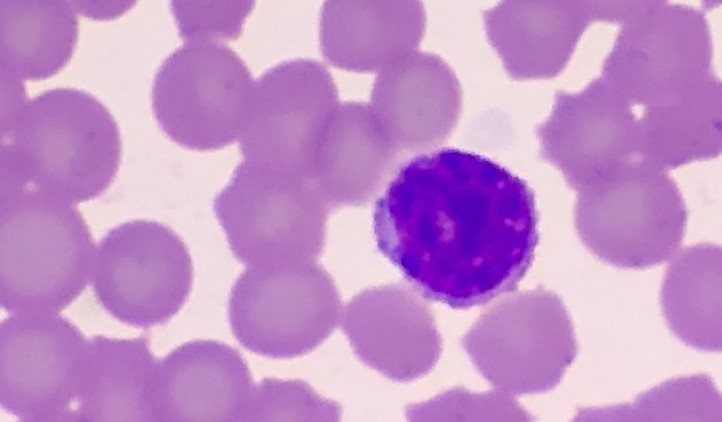
White blood cell type: Lymphocyte